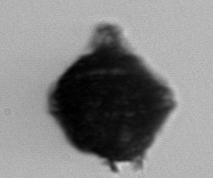
Label: Gonyaulax